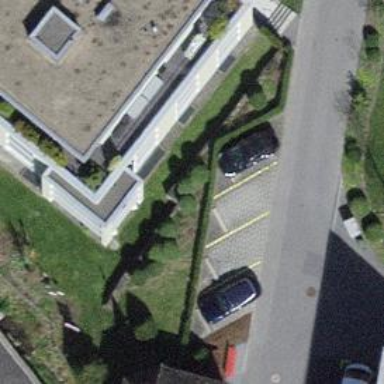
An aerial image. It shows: Street side parking area.